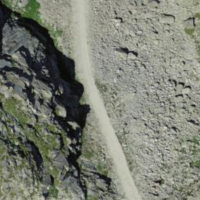
EUNIS habitat code: 48
Species observed at this site:
Bartsia alpina